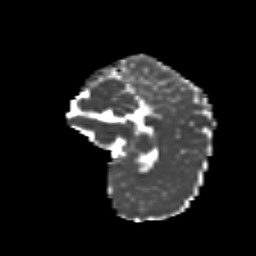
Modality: MD
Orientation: sagittal
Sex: female
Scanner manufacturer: siemens
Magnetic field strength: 3 T
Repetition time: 5 s
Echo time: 0.071 s